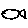
Label: fish